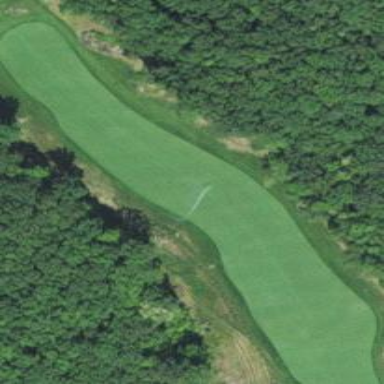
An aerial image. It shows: Scenic golf fairway.